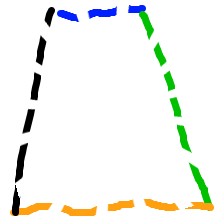
Shape: trapezoid